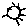
Label: sun